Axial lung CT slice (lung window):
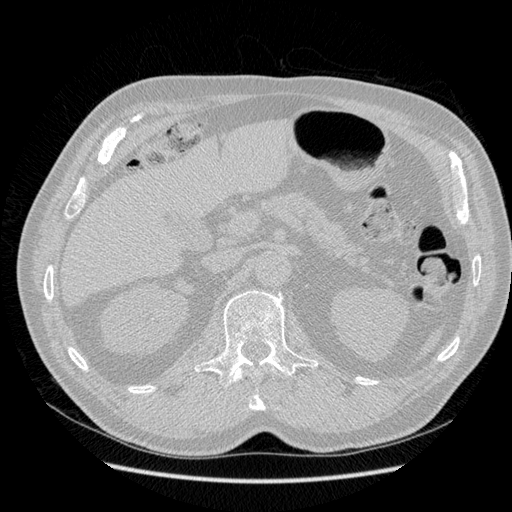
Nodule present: no